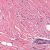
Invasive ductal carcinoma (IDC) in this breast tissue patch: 0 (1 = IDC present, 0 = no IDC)